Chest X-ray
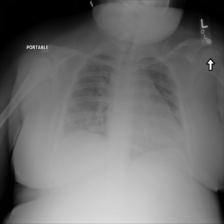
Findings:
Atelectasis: negative
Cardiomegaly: negative
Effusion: negative
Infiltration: negative
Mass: negative
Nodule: negative
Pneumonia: negative
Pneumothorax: negative
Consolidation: negative
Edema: positive
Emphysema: negative
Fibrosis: negative
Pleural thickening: negative
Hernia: negative